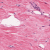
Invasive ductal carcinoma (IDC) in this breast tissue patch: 0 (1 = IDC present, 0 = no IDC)